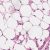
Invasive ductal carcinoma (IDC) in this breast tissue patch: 0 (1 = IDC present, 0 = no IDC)